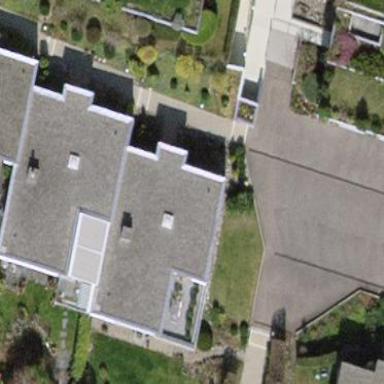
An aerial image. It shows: Terrace building.